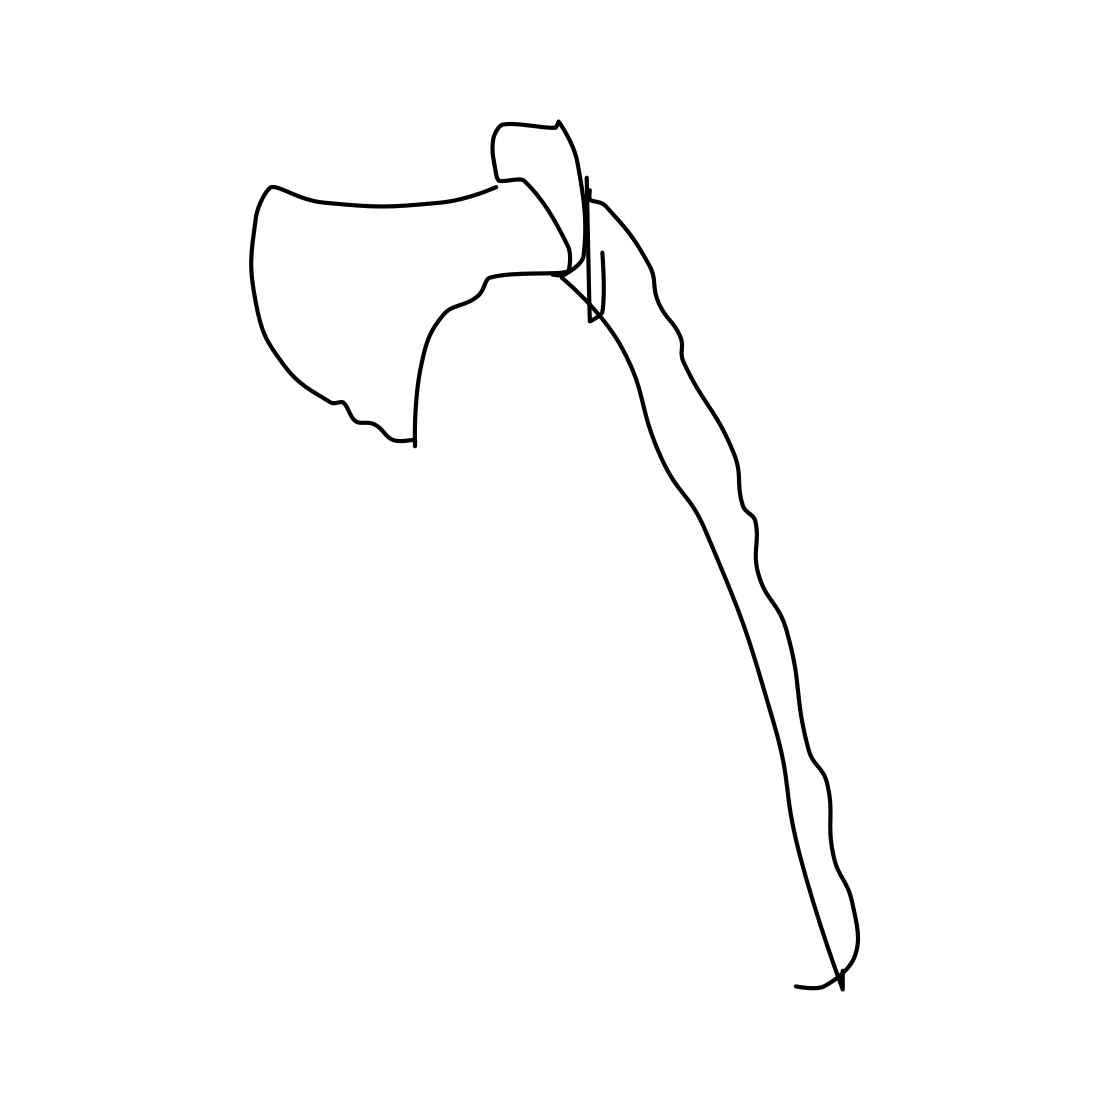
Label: axe